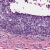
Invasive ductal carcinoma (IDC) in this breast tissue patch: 0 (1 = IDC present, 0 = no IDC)